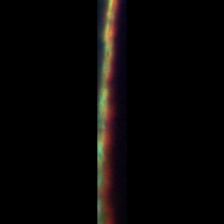
Taxon: Psuedo-nitzschia
Group: Diatoms